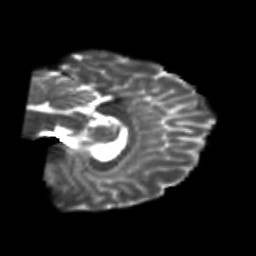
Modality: T2w
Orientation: sagittal
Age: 27
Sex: female
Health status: healthy
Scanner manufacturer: siemens
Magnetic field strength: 3 T
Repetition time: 10.8 s
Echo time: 0.082 s